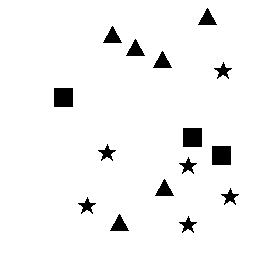
Squares: 3
Triangles: 6
Stars: 6
Total shapes: 15